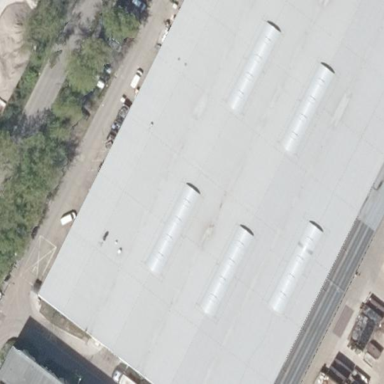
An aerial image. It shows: Industrial building.